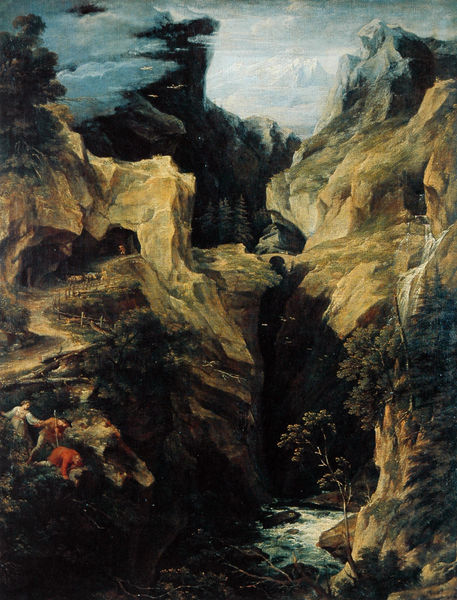
Titel: Die Via Mala
Künstler: Joseph Anton Koch
Standort: Karlsruhe
Institution: Staatliche Kunsthalle
Schlagwörter: baum, berg, blau, blätter, dunkel, felsen, gemälde, gestein, gewitter, gruppe, himmel, laub, mann, meer, schatten, wasser, wolken, bäume, fluss, gelb, grün, landschaft, menschen, ocker, sand, ufer, äste, abend, braun, frau, hell, hintergrund, licht, männer, schwarz, strasse, weiss, ausblick, rot, tier, weg, hochformat, jacke, halten, mensch, stein, steine, schauen, öl, bach, erde, ferne, horizont, hügel, natur, wind, zweige, büsche, gewässer, pfad, sträucher, boden, höhle, tal, wald, wasserfall, stock, sommer, wellen, düster, stab, abhang, berge, fels, gebirge, gipfel, steilhang, erosion, schlucht, steil, figuren, romantik, schaum, strom, tannen, naturgewalt, staffage, sturm, wild, junge, grun, klippe, bücken, suchen, durchblick, alpen, flussbett, wasserlauf, moos, felsig, höhlen, tanne, beugen, sandstein, wanderer, gefährlich, fall, gebirgsbach, grotte, bachlauf, wildnis, fernsicht, planzen, felsvorsprung, wanderstab, ruppe, hirte, klettern, gucken, unterwegs, steig, klamm, zerklüftet, wildbach, schroff, abstieg, quelle, gewaltig, kopfüber, felsem, vorbeugen, menscheng, flluss, patinir, runterschauen, wasserlafu, gebirgswald, teife, schlkucht